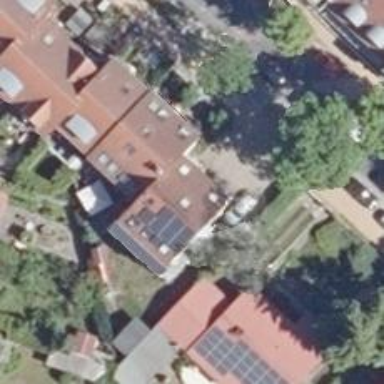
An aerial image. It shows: Veterinary facility.